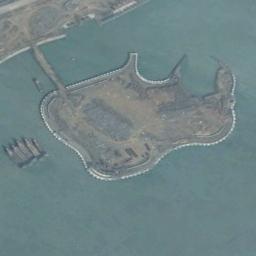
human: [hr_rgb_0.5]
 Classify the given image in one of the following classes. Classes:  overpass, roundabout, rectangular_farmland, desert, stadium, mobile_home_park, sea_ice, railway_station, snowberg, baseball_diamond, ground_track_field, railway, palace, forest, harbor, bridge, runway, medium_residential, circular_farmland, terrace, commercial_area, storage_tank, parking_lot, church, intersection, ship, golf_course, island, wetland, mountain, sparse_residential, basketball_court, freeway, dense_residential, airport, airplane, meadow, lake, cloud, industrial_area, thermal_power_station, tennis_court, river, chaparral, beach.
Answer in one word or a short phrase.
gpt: island